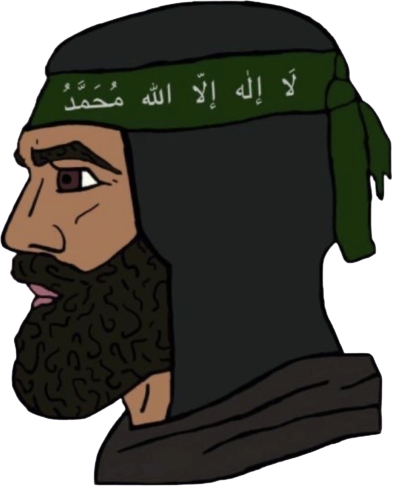
Label: 4_Yes_Chad